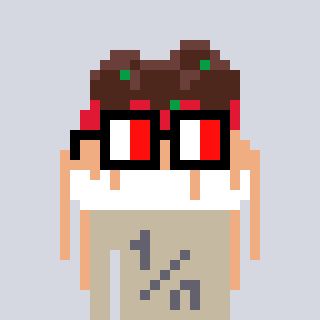
a pixel art character with square glasses with black frames and red eyes, a spaghetti-shaped head and a bege-colored body on a cool background